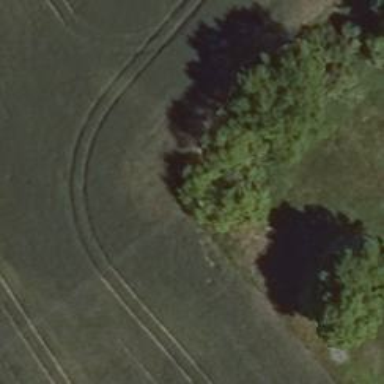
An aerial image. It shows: Row of trees in natural setting.